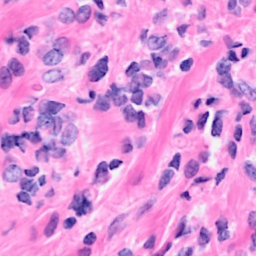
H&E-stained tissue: Breast